Question: I've am learning Objective C by myself and i was trying to do something like this, but i was wondering what would be the best and the most correct way of doing it.
I am using storyboard but it won't matter, since this is for my learning, it can be done with separated xibs.
Just explaining, a bunch of buttons on top (no need to scroll to the sides), that when you touch them, it loads a specific view as if it was a ballon. Not like the tab bars.
Any idea?
Just a PS here, i am not asking for the code ready, just ideas of how to implement it.
Thanks
Here follows the image:

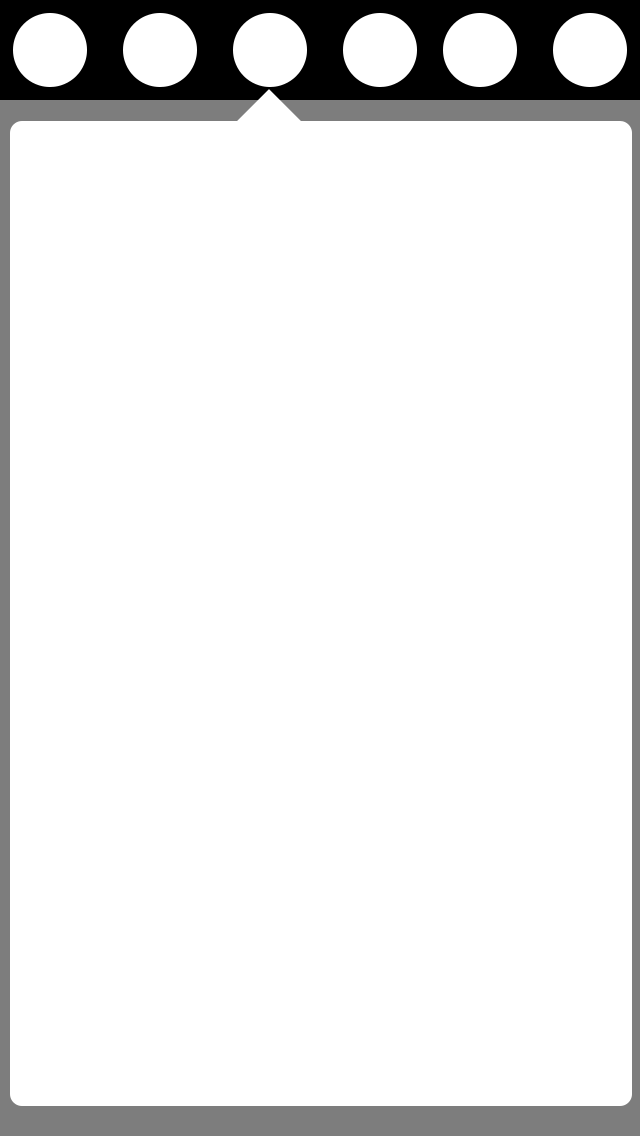
Answer: I would do that, using a custom <URL>.
1. The parent viewController should have all views from the screenShoot
2. The childView Controller should have the view inside the ballon
You can create a list of child viewControllers, and every time one of the circle is click you can change the controller using:
'''
- (void) displayContentController: (UIViewController*) content;
{
[self addChildViewController:content];
content.view.frame = [self frameForContentController];
[self.view addSubview:self.currentClientView];
[content didMoveToParentViewController:self];
}
- (void) hideContentController: (UIViewController*) content
{
[content willMoveToParentViewController:nil];
[content.view removeFromSuperview];
[content removeFromParentViewController];
}
'''
---
Create a view with the up arrow, and change the center property of it, based on the position of the button that revived the click.
'''
-(void)didTouchButton:(UIButton*)target{
[UIView animateWithDuration:0.5f animations:^ {
CGRect frame = _upArrow.frame;
frame.origin.x = target.origin.x;
_upArrow.frame = frame;
} completion:^(BOOL finished) {
// here you can added your view controller
}
}
'''